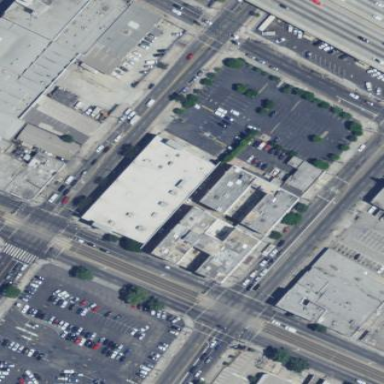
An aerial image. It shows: Retail building.